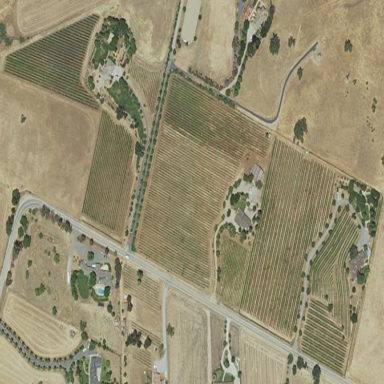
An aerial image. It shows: Vineyard where grapes are grown.